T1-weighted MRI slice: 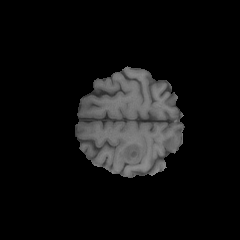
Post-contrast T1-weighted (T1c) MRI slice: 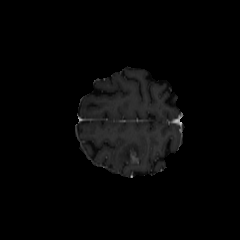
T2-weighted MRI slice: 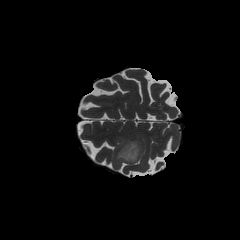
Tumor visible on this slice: yes